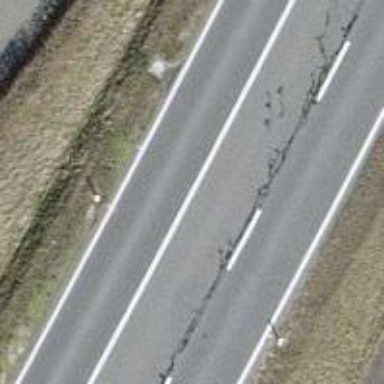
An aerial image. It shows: Primary road with asphalt surface.